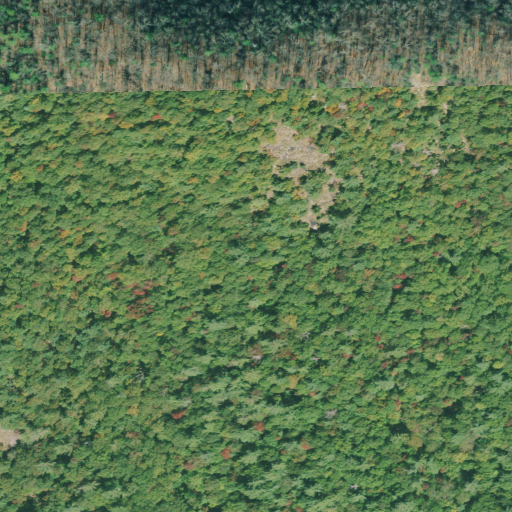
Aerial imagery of mountain in Georgia named Glade Mountain containing deciduous forest, mixed forest, and shrub